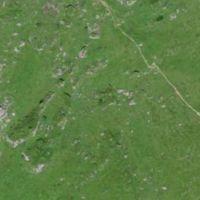
EUNIS habitat code: 23
Species observed at this site:
Marmota marmota